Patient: sex F, age 28
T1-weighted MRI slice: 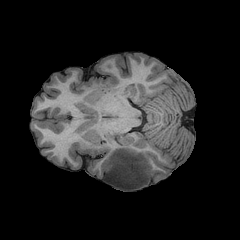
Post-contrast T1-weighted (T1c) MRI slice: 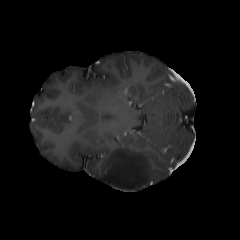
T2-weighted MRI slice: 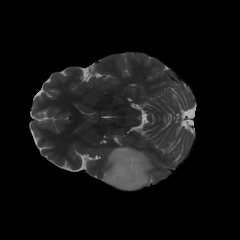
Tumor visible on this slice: yes
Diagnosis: Astrocytoma, IDH-mutant
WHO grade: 2